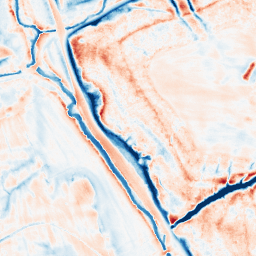
Category: trend_removal
Decomposition family: local_polynomial
Decomposition parameters: window_size: 21
degree: 2
Upsampling method: edge_directed
Upsampling parameters: scale: 2
Upsampling scale: 2